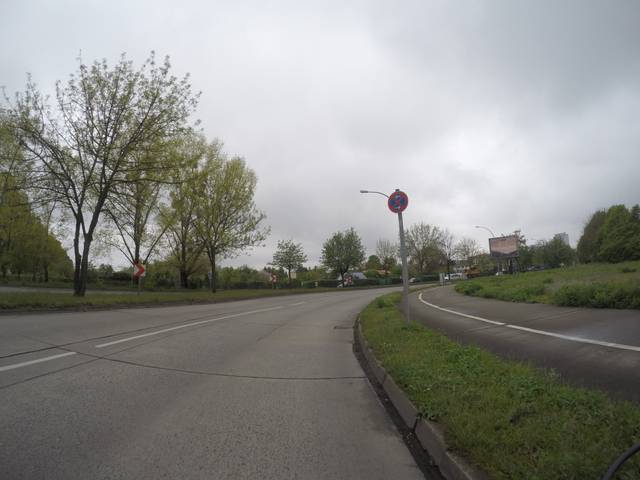
Region: Germany
Coordinates: 52.534, 13.445